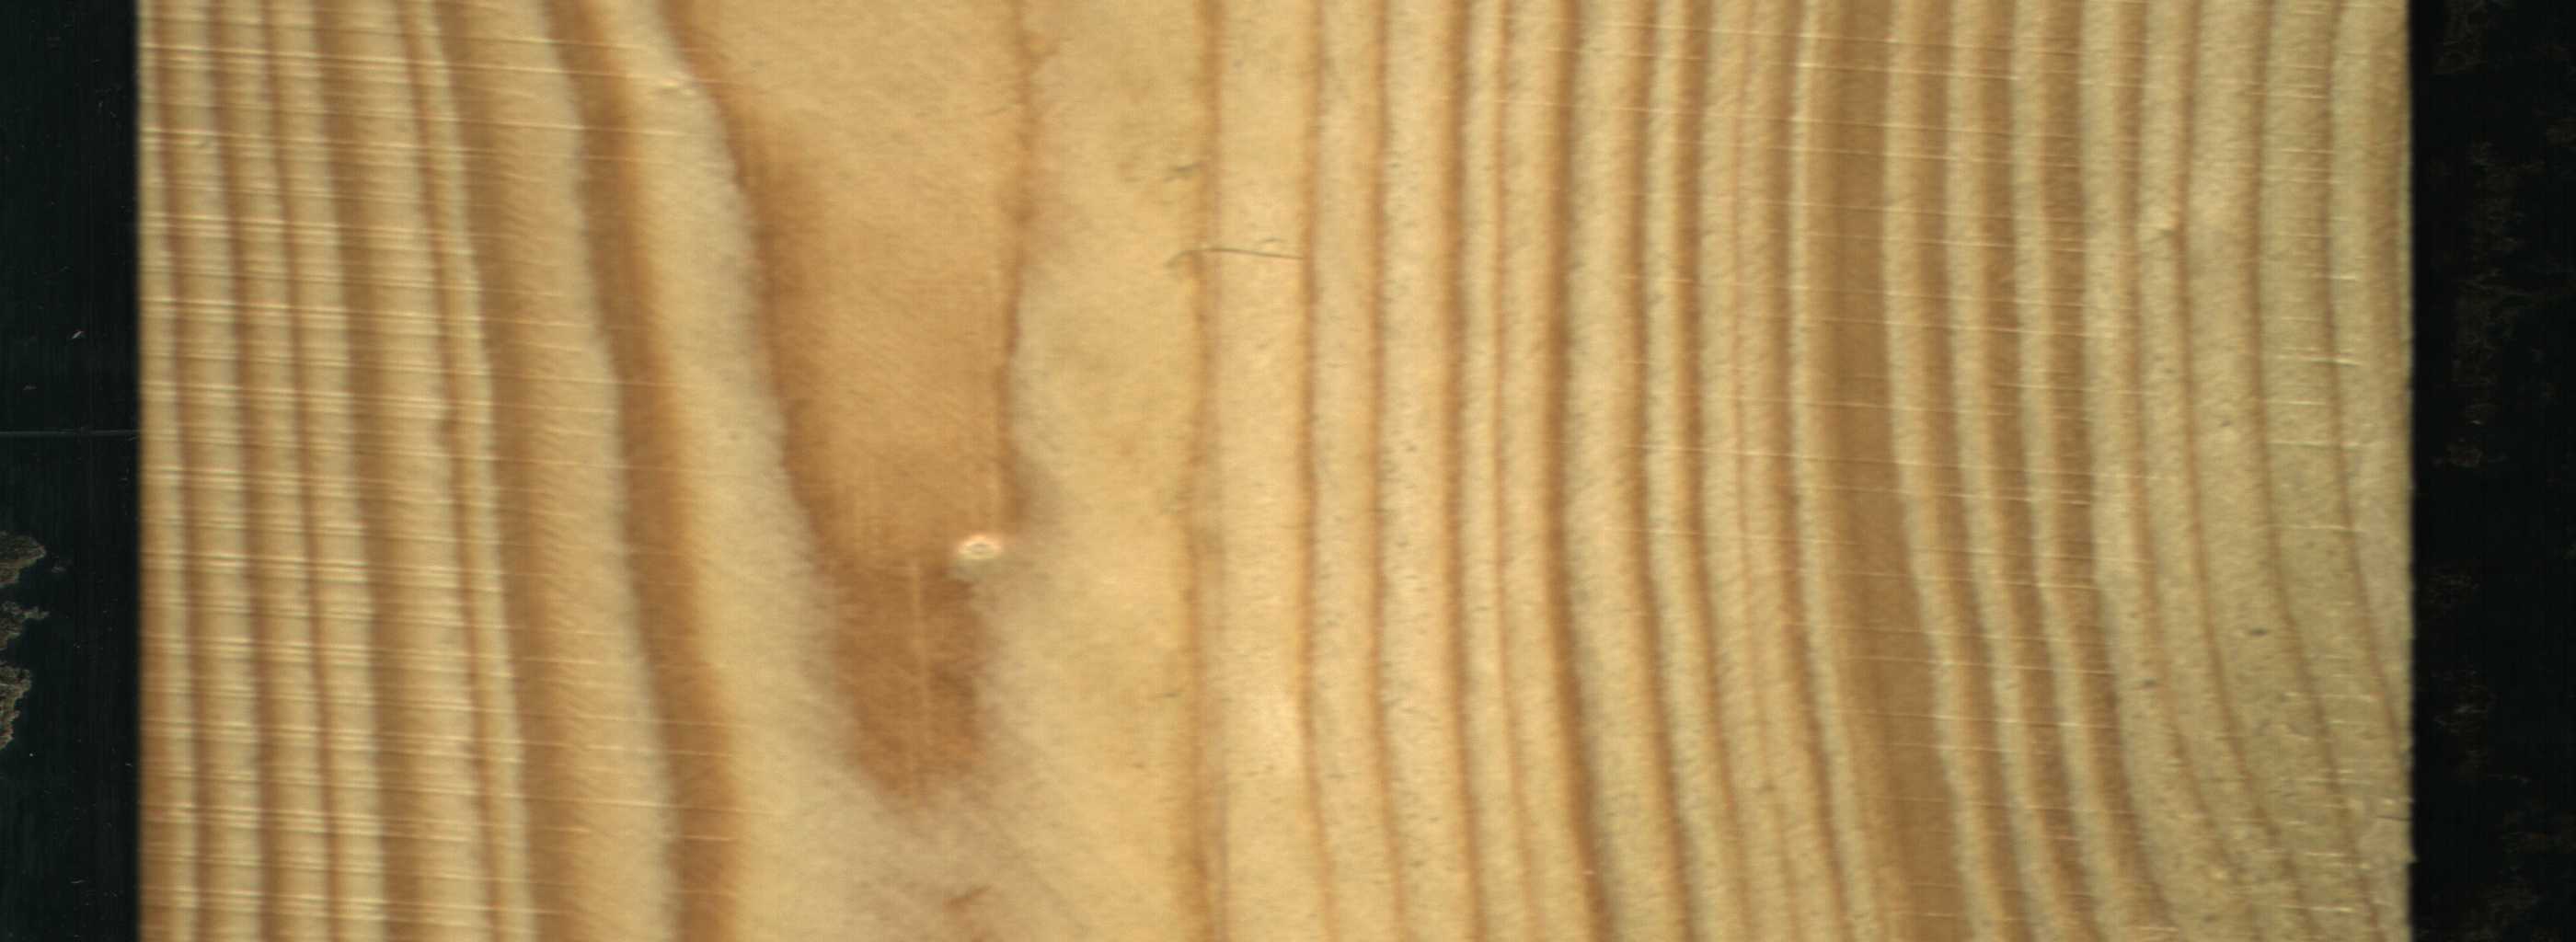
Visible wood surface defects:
Quartzity